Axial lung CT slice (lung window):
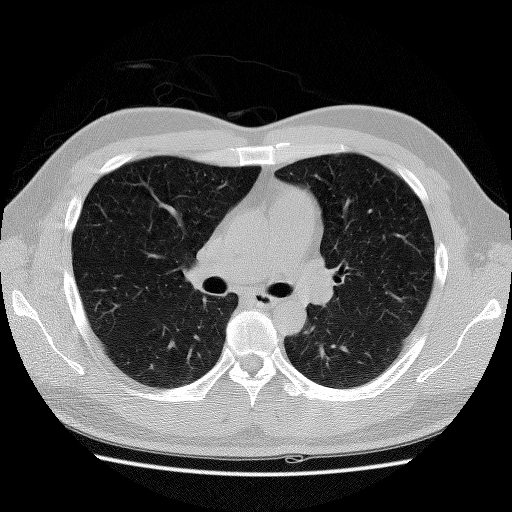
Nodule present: no